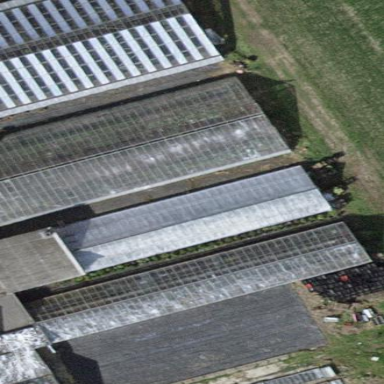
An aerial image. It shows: Greenhouse.